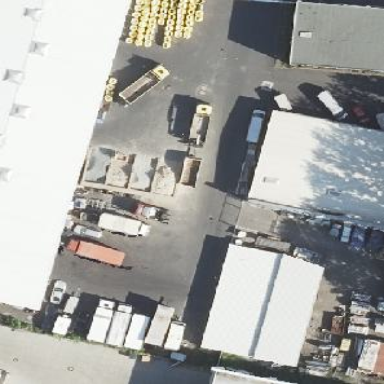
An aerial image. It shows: Industrial area.